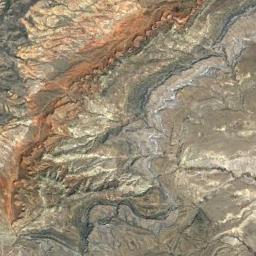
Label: mountain